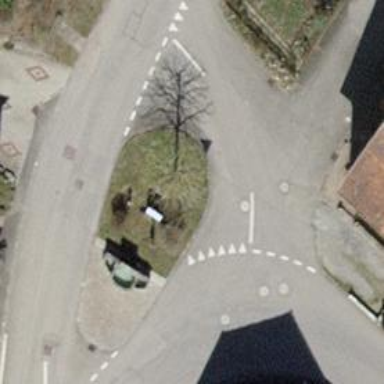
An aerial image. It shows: Fountain.